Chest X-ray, PA view. Patient: 34 years old, sex F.
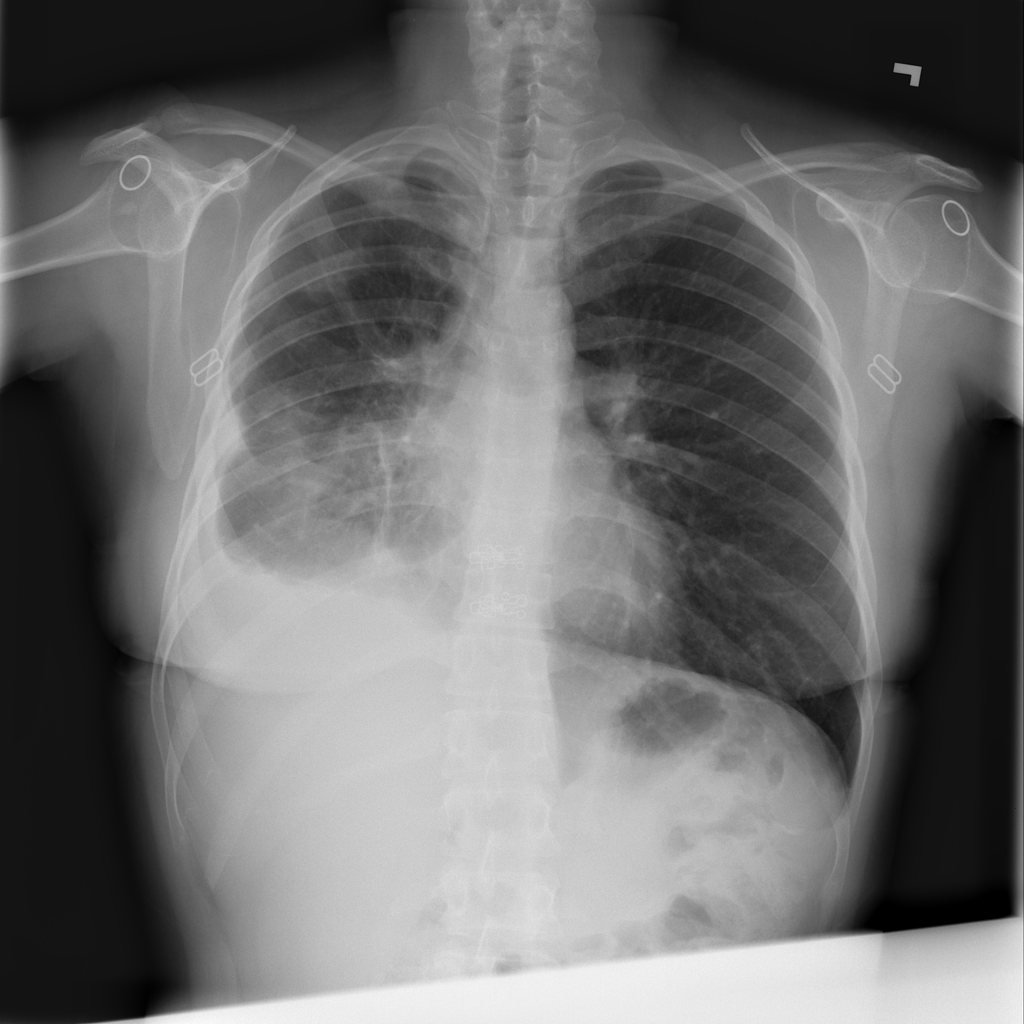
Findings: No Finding